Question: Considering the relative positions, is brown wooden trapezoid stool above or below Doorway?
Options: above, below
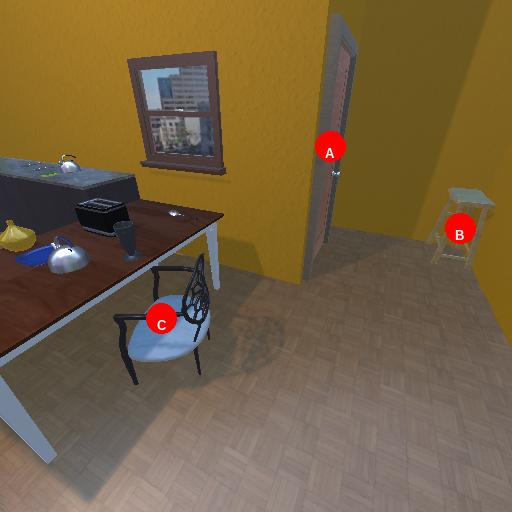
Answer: above